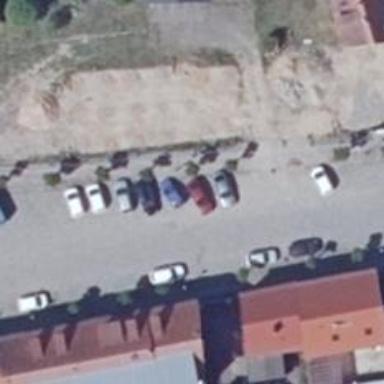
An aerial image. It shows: Parking area with surface.